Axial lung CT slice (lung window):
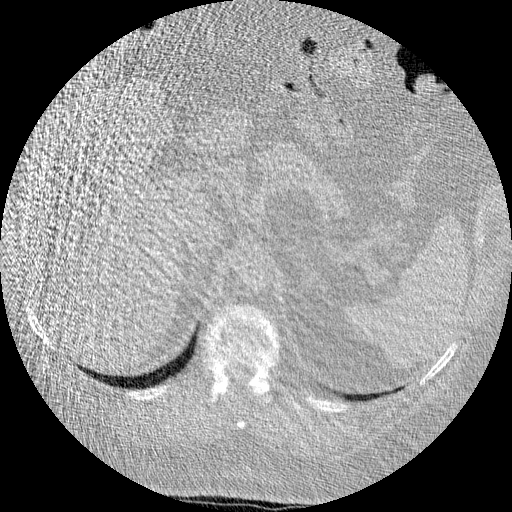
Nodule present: no